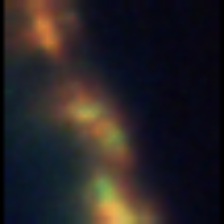
Taxon: Diatom_aggregate
Group: Diatoms